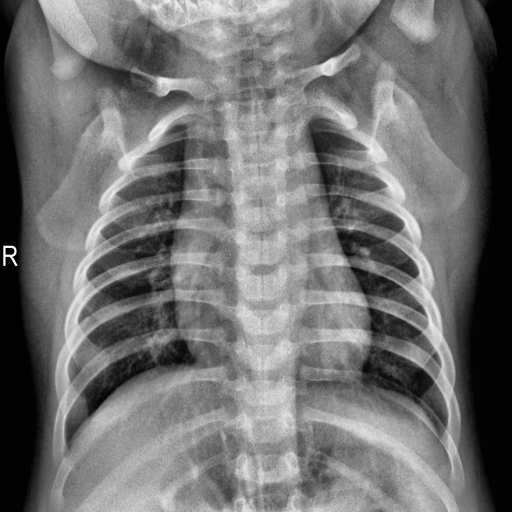
Finding: NORMAL